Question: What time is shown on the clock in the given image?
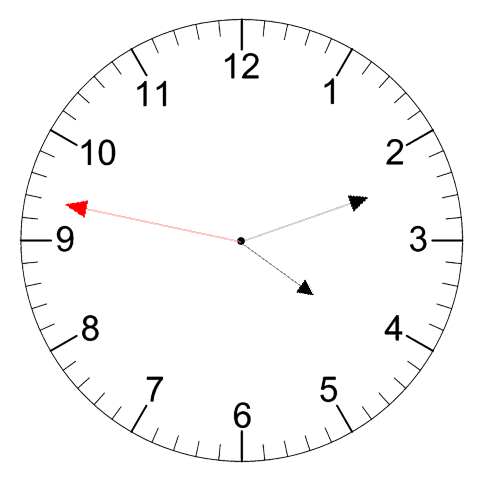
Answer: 04:11:47